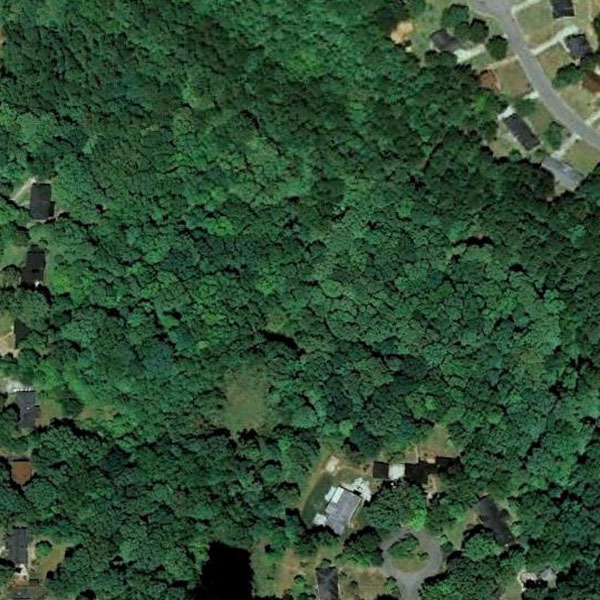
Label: Forest